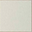
Piece: xx